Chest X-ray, AP view. Patient: 13 years old, sex M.
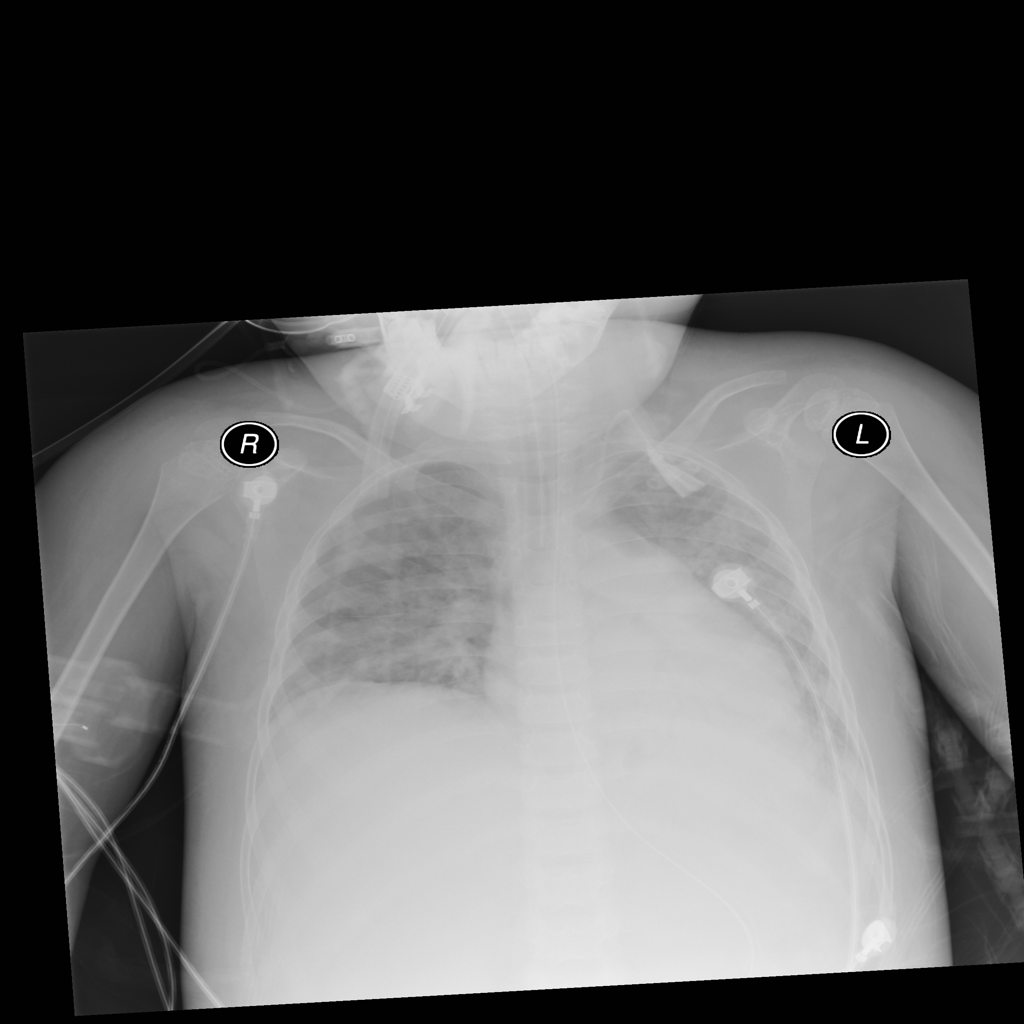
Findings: Atelectasis, Consolidation